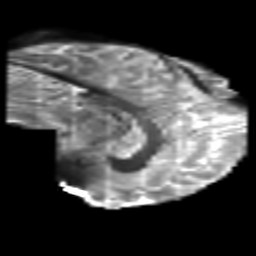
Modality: T2w
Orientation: sagittal
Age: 25
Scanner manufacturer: philips
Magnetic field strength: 3 T
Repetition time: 8.6 s
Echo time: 0.127 s